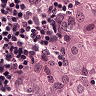
Metastatic tissue present: yes